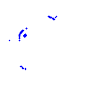
Particle: proton